Question: I have an activity A which contains fragment F. A shows F by pushing it onto fragment manager's back stack. This fragment may show a dialog(more specifically, a DialogFragment) D, also by pushing it to the same fragment manager's back stack.
I need to be able to dismiss dialog D under certain circumstances that are determined by fragment F. Normally I would check if D is on the fragment manager's back stack and use getFragmentManager().popBackStack() to remove it. But this doesn't work if the activity gets destroyed and then recreated:
Say I set "Don't keep activities" flag in Android Settings. Now I background the app. Activity gets destroyed, and the fragments are too. Now I foreground the app again. This is a screenshot I took after I put a breakpoint on A's onPostResume() method, which I assume is the very last one to run in the activity lifecycle, before the user can use the app:

You may notice that mAdded field contains 2 elements - those are the restored fragments F and D.
I would like to be able to remove D, but Android won't let me do it, since it's waiting to restore pre-existing state of fragments and it won't add them to the back stack until some time after onPostResume.
So in essence, I can't remove the fragment from the stack, since it's not on the stack yet. And I also can't prevent it from being added to the stack at some point, since, as you can see from the screenshot above, fragment manager stores it in a separate list mAdded and there's no methods that I can use to remove it from mAdded.
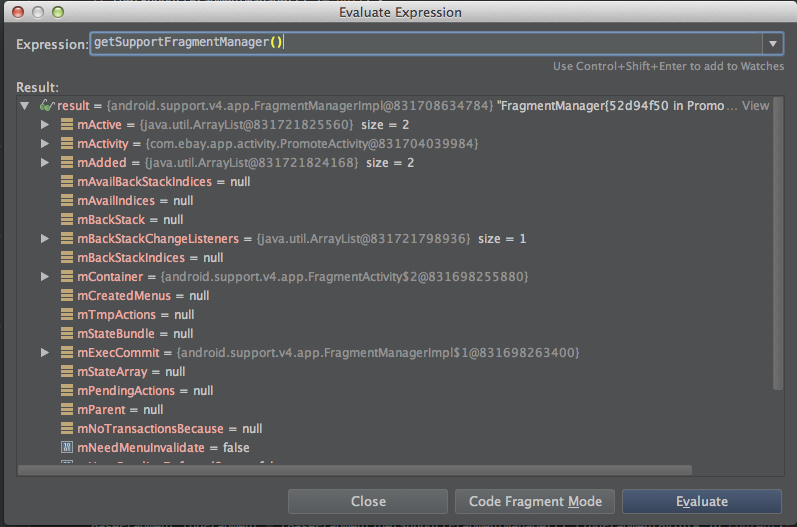
Answer: Maybe Im wrong but AFAIK AOS doesn't store the fragment backstack at all if activity stops. It could only restore the last shown fragment without all the previous fragments on a stack.
However you could store the stack and fragments state yourself. Just remove your dialog in 'onPause' storing some flag via 'onSaveInstanceState' and then in 'onResume' restore it or don't.